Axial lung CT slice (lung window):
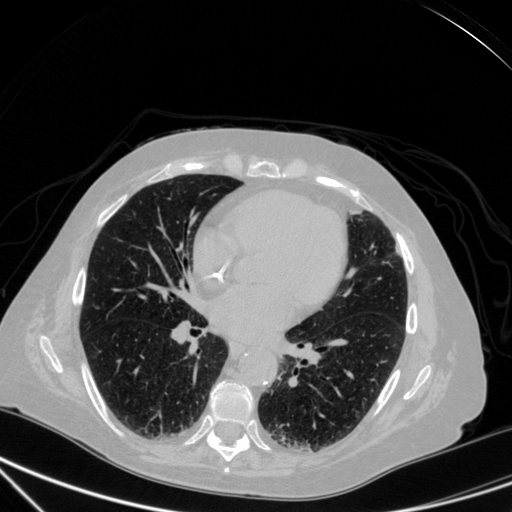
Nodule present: no